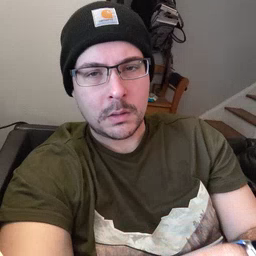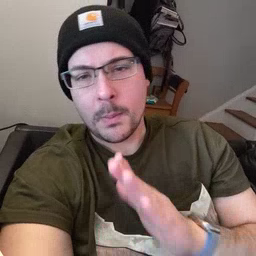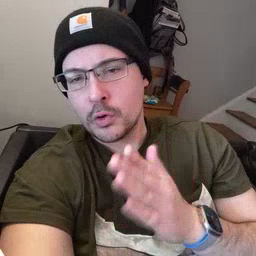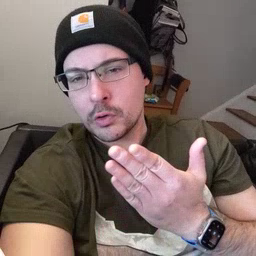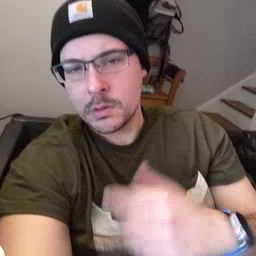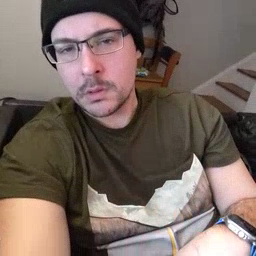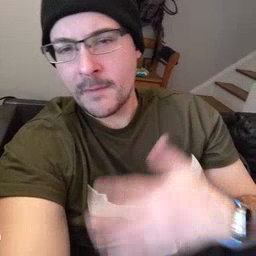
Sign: book